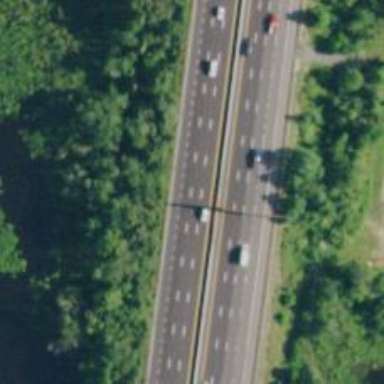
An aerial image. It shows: Urban freeway or expressway.